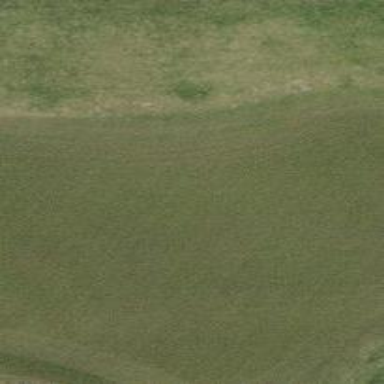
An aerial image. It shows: Picturesque green golfing area with grass land use.